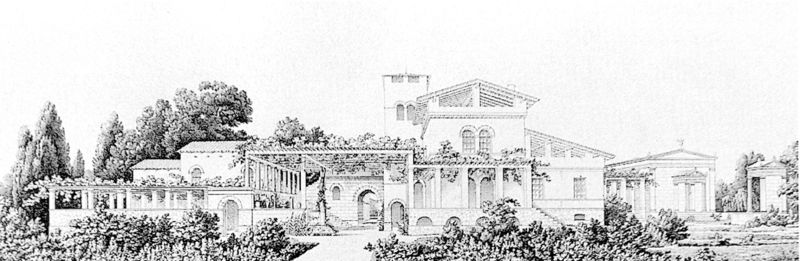
Titel: Römische Bäder und Gärtnerhaus in Potsdam
Künstler: Karl Friedrich Schinkel
Institution: Unbekannt
Schlagwörter: baum, dunkel, himmel, schatten, weiß, wolken, bäume, grün, landschaft, blume, blumen, fenster, grau, hell, holz, licht, nacht, pfeiler, schwarz, skizze, säule, säulen, tür, zeichnung, zimmer, anlage, dach, gebäude, gras, haus, park, rasen, schloss, weg, wolke, wand, architektur, barock, stein, steine, gräser, häuser, natur, busch, büsche, sträucher, realismus, reich, klassizismus, pflanze, pflanzen, front, frontal, zart, brunnen, turm, garten, skulptur, springbrunnen, papier, ansicht, bogen, fassade, italien, perspektive, türen, modern, sonnenlicht, dächer, giebel, mauer, graphik, hecke, tag, vegetation, hof, rundbogen, romantik, tannen, treppe, wein, plastik, edel, fein, tor, pfosten, bögen, wände, eingang, eingänge, gang, arkade, loggia, veranda, gewölbe, antike, kreuz, türme, palast, torbogen, geld, zentralperspektive, groß, druck, schwarz-weiss, radierung, stich, bleistift, dachstuhl, fichte, tanne, räume, türstock, entwurf, flora, arkaden, rom, tore, villa, efeu, zeichnen, anwesen, mauern, landhaus, konstruktion, griechenland, fauna, beet, beete, gewächshaus, fichten, gehöft, plan, gärten, herrenhaus, pinien, tempel, pinie, kupferstich, pavillion, lenbachhaus, laube, wintergarten, landsitz, römisch, toskana, schinkel, gänge, skizzel, therme, bogenfenster, genau, römische villa, hecken, potsdam, pläne, gartenhaus, plot, landschaftsgarten, pergola, arhitekt, computer, erle, erlen, gartellaube, gartenhäuser, gebüsc, stechend, südeuropa, therem, villa rustica, villa suburbana, weingarten, zahrt, nalage, sw, 1830, tschwazr